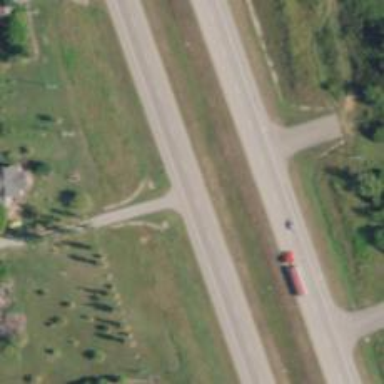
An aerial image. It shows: Trunk highway.